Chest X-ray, AP view. Patient: 73 years old, sex M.
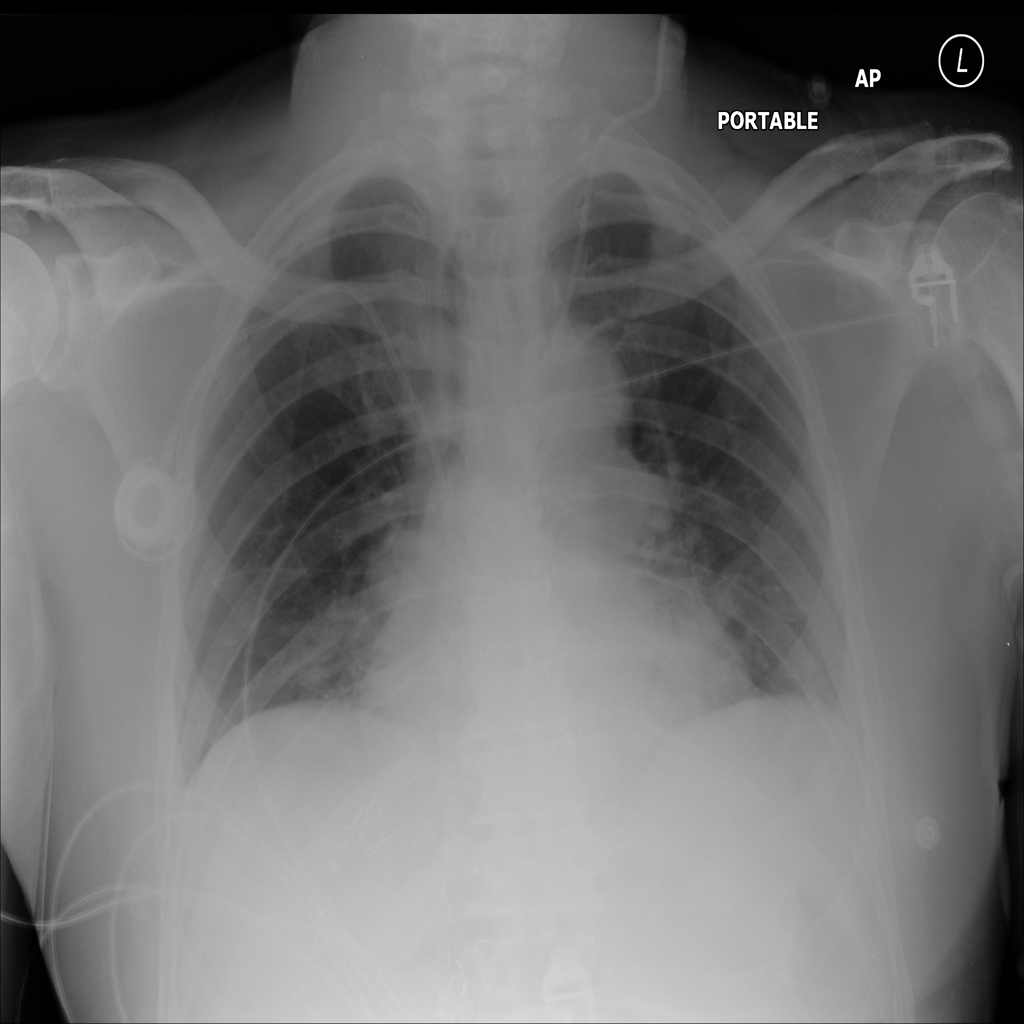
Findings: No Finding